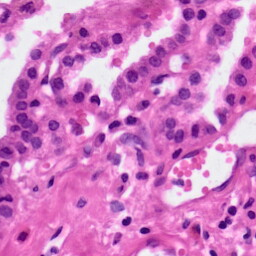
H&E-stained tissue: Lung